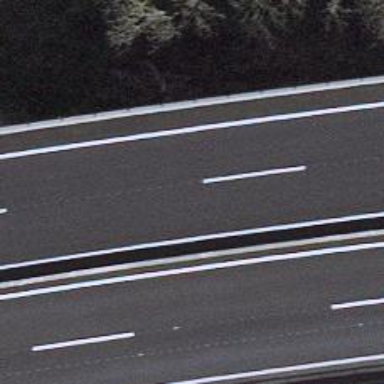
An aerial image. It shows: Bridge over motorway_link.